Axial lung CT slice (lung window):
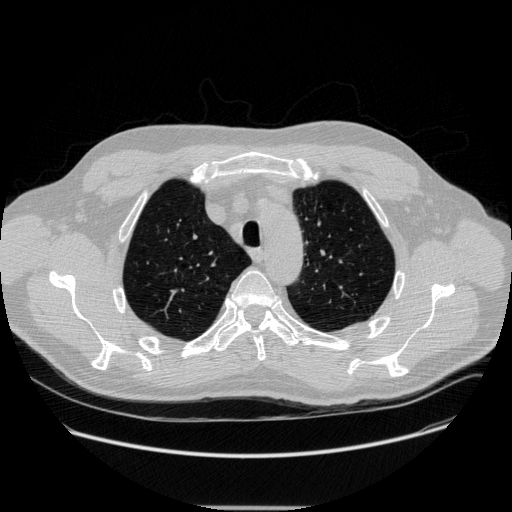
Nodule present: no